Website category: university
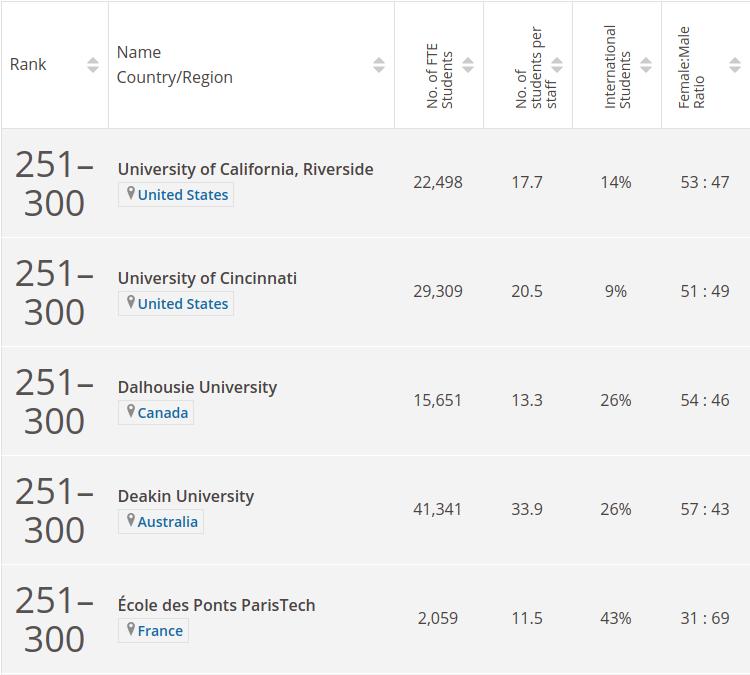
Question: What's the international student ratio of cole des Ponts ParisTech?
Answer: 43%

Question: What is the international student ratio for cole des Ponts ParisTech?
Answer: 43%

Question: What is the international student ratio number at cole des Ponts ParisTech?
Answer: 43%

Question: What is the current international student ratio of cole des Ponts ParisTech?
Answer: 43%

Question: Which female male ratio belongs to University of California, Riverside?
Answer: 53 : 47

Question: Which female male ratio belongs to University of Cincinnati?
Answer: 51 : 49

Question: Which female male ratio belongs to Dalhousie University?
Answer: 54 : 46

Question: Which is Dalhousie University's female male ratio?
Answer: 54 : 46

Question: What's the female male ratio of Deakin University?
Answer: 57 : 43

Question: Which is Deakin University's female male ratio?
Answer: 57 : 43

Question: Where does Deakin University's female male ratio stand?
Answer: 57 : 43

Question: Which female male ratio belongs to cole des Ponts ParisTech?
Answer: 31 : 69

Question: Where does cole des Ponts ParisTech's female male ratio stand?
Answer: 31 : 69

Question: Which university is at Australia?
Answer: Deakin University

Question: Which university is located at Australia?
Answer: Deakin University

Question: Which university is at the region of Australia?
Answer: Deakin University

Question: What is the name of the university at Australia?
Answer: Deakin University

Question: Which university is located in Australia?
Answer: Deakin University

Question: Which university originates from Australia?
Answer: Deakin University

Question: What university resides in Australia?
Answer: Deakin University

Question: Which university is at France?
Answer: cole des Ponts ParisTech

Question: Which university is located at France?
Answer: cole des Ponts ParisTech

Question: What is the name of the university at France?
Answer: cole des Ponts ParisTech

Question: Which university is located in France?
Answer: cole des Ponts ParisTech

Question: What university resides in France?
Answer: cole des Ponts ParisTech

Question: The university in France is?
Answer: cole des Ponts ParisTech

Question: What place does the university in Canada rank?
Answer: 251300

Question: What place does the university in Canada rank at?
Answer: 251300

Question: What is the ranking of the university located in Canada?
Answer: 251300

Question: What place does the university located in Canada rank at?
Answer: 251300

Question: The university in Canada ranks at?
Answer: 251300

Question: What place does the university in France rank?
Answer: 251300

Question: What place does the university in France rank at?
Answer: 251300

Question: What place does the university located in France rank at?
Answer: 251300